Question: I'm using bootstrap and it just happen that I wanted to create a responsive website that's why push me through to use bootstrap.
What I want to do is something like on the photo. (NOTE: not the entire page but only the sidebar with the icons.) That's exactly what I want on my sidebar. I'd see a lot of templates that kind of look like on the photo (the sidebar) but nothing's really the same as what I want to happen.
Is anybody able to help me please?

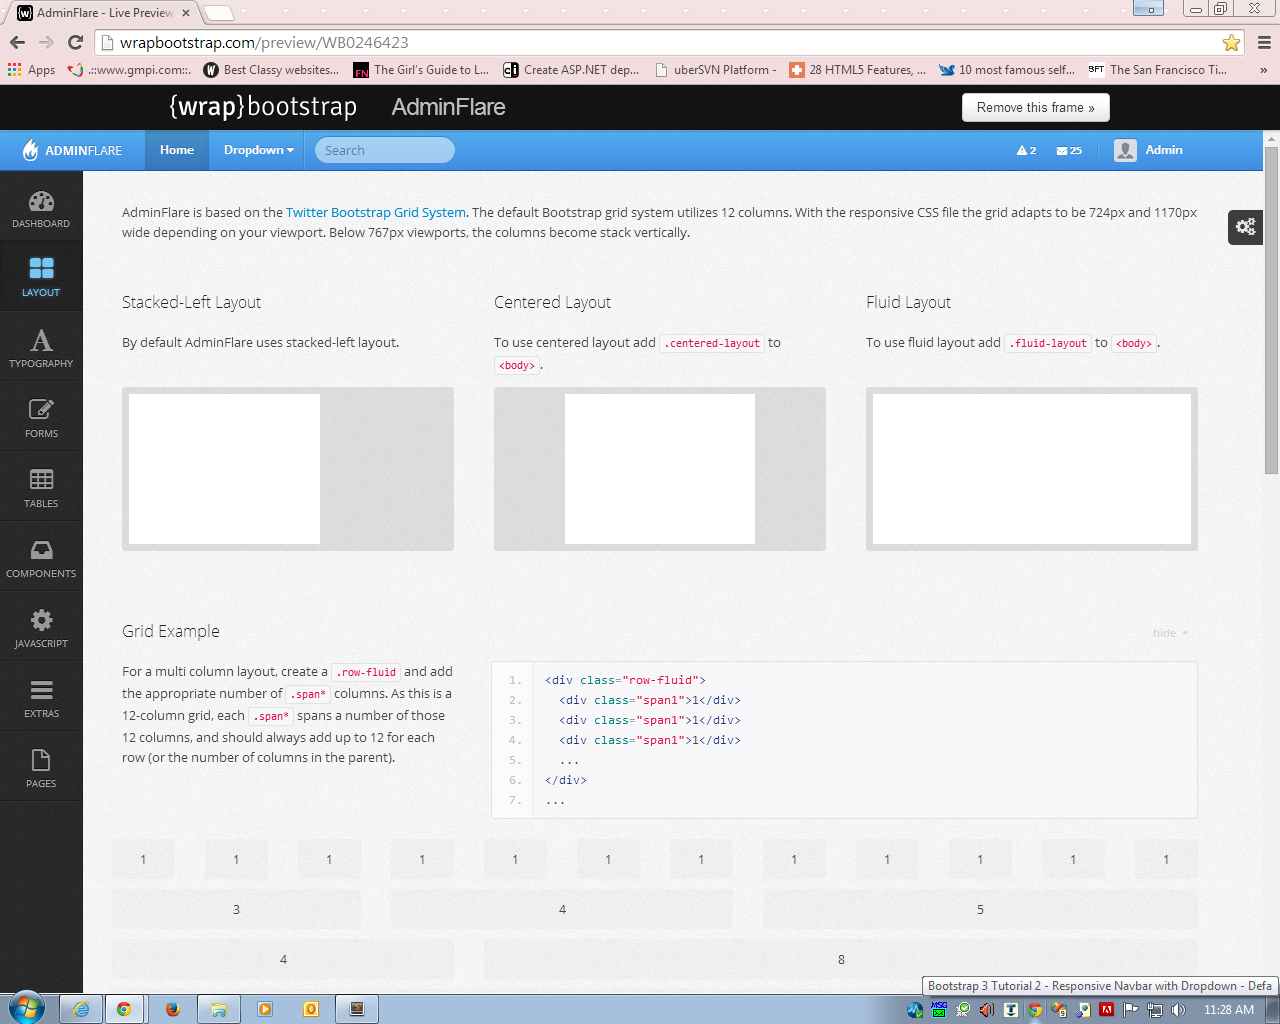
Answer: The classic Bootstrap doesn't have a sidebar component included, you should build it yourself..
If you want to start easier, I'll show you a quick example of code.
So, take a loot at the CSS:
'''
#wrapper {
padding-left: 250px;
transition: all 0.4s ease 0s;
}
#sidebar-wrapper {
margin-left: -250px;
left: 250px;
width: 250px;
background: #000;
position: fixed;
height: 100%;
overflow-y: auto;
z-index: 1000;
transition: all 0.4s ease 0s;
}
#page-content-wrapper {
width: 100%;
}
.sidebar-nav {
position: absolute;
top: 0;
width: 250px;
list-style: none;
margin: 0;
padding: 0;
}
.sidebar-nav li {
line-height: 40px;
text-indent: 20px;
}
.sidebar-nav li a {
color: #999999;
display: block;
text-decoration: none;
}
.sidebar-nav li a:hover {
color: #fff;
background: rgba(255,255,255,0.2);
text-decoration: none;
}
.sidebar-nav li a:active,
.sidebar-nav li a:focus {
text-decoration: none;
}
.sidebar-nav > .sidebar-brand {
height: 65px;
line-height: 60px;
font-size: 18px;
}
.sidebar-nav > .sidebar-brand a {
color: #999999;
}
.sidebar-nav > .sidebar-brand a:hover {
color: #fff;
background: none;
}
.content-header {
height: 65px;
line-height: 65px;
}
.content-header h1 {
margin: 0;
margin-left: 20px;
line-height: 65px;
display: inline-block;
}
#menu-toggle {
display: none;
}
.inset {
padding: 20px;
}
@media (max-width:767px) {
#wrapper {
padding-left: 0;
}
#sidebar-wrapper {
left: 0;
}
#wrapper.active {
position: relative;
left: 250px;
}
#wrapper.active #sidebar-wrapper {
left: 250px;
width: 250px;
transition: all 0.4s ease 0s;
}
#menu-toggle {
display: inline-block;
}
.inset {
padding: 15px;
}
}
'''
and the HTML part of the sidebar:
'''
<!-- Sidebar -->
<div id="sidebar-wrapper">
<ul class="sidebar-nav">
<li class="sidebar-brand"><a href="#">Start Bootstrap</a>
</li>
<li><a href="#">Dashboard</a>
</li>
<li><a href="#">Shortcuts</a>
</li>
<li><a href="#">Overview</a>
</li>
<li><a href="#">Events</a>
</li>
<li><a href="#">About</a>
</li>
<li><a href="#">Services</a>
</li>
<li><a href="#">Contact</a>
</li>
</ul>
</div>
'''
Hope it helps you !